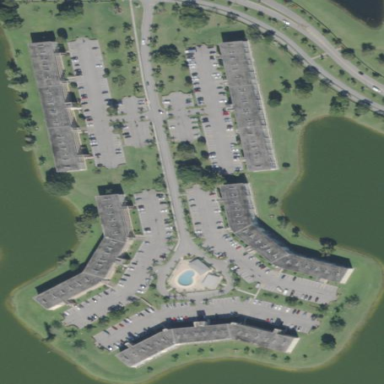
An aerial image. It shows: Residential area with apartments designed for tourism.